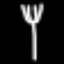
Label: fork